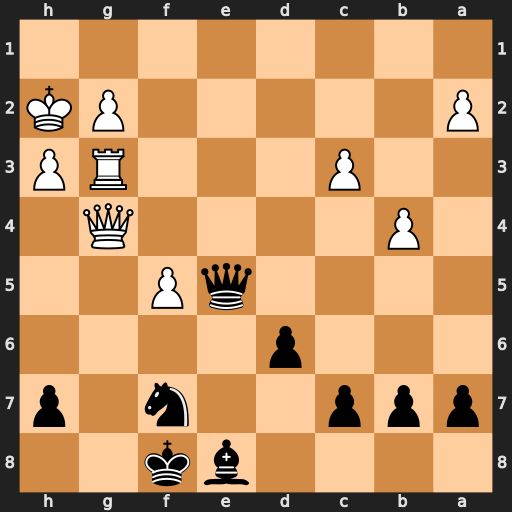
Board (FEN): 4bk2/ppp2n1p/3p4/4qP2/1P4Q1/2P3RP/P5PK/8
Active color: b
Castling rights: -
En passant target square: -
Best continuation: Nh6 Qd4 Qxg3+ Kxg3 Nxf5+ Kf4 Nxd4